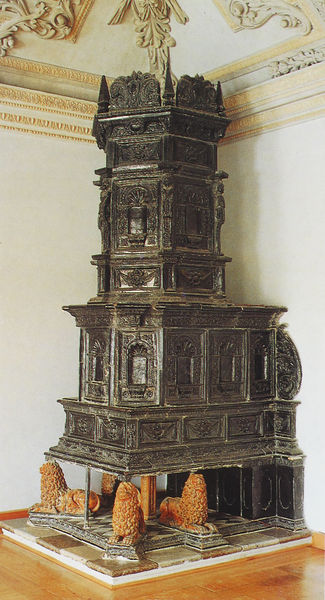
Titel: Festsaal des Klosters St. Benedikt
Künstler: Kaspar Feichtmayr
Standort: Benediktbeuern, Kloster St. Benedikt (EU - D - Bayern - Oberbayern)
Schlagwörter: grün, fenster, holz, säulen, schloss, ornament, barock, sockel, stein, boden, decke, renaissance, schön, kamin, ofen, relief, bogen, fliessen, salon, holzboden, ornamente, foto, vier, türmchen, kachel, kacheln, löwen, herrenhaus, löwe, ablage, innenarchitektur, kachelofen, biedermaier, speckstein, verblendung